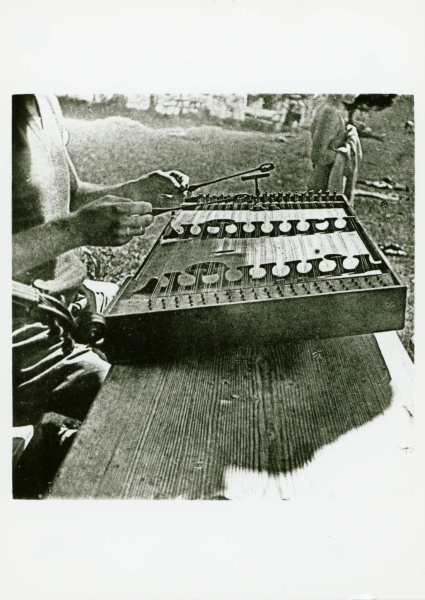
Institution: Österreichisches Museum für Volkskunde Wien
Schlagwörter: gruppe, hand, mann, nackt, schatten, weiß, landschaft, menschen, mädchen, sitzen, brust, finger, frau, holz, licht, schwarz, tisch, gras, rasen, wiese, gesellschaft, hochformat, hose, trinken, arme, mensch, hände, instrument, sitzend, familie, kind, musik, musiker, schön, kindheit, spieler, alm, bank, spielen, handarbeit, freizeit, musikinstrument, musizieren, metall, oberkörper, ring, foto, fotografie, photographie, holztisch, spiel, ringe, draußen, brett, schwarz-weiß, bier, photo, geige, schläger, handwerk, stäbe, saiten, holt, lederhose, fotographie, schlagen, musikerin, klang, ehering, hackbrett, zither, zitter, volksmusik, lauschen, klopfen, performance, schlegel, traditionell, anschlagen, insturment, beschäftigung, klöppeln, zimbel, n, m, schlaginstrument, musikfreizeit, harfezitter, vergessene kunst